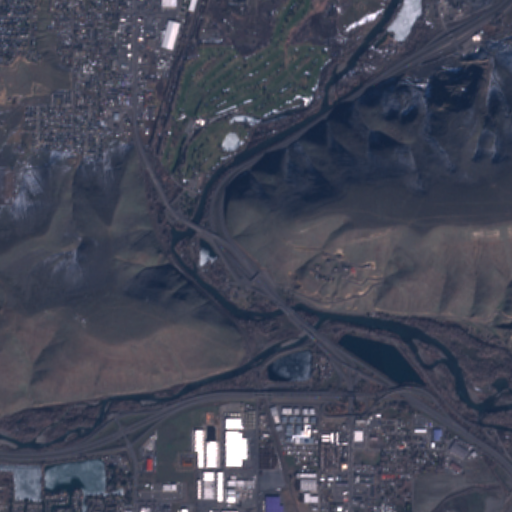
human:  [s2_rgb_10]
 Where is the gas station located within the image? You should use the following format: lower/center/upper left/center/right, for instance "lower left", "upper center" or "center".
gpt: The gas station is located in the upper left of the image.
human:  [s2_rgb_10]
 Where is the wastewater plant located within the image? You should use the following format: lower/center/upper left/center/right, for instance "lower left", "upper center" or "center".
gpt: The wastewater plant is located in the upper center of the image.
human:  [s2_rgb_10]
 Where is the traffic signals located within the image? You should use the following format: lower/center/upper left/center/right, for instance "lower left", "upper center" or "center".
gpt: The traffic signals is located in the upper left of the image.
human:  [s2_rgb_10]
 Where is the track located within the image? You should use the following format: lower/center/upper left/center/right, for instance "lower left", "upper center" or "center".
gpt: There is no track in the image.